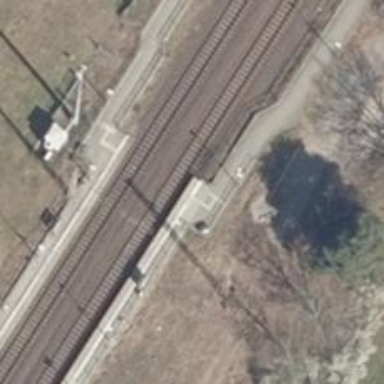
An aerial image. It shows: Platform edge at railway station.